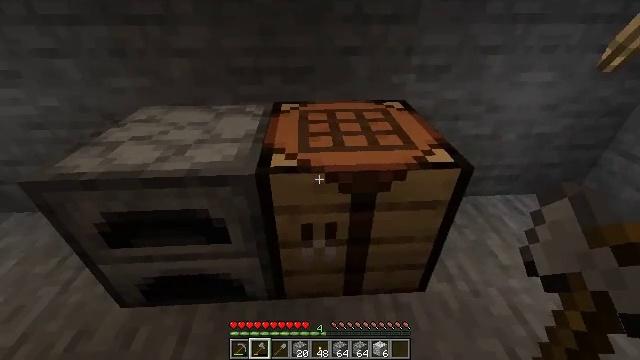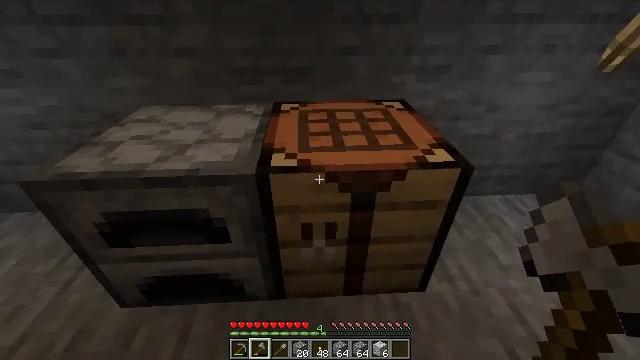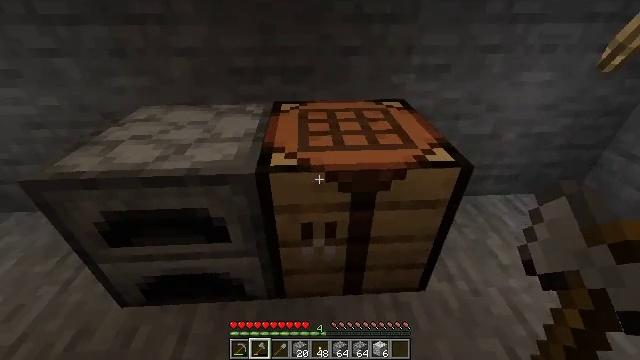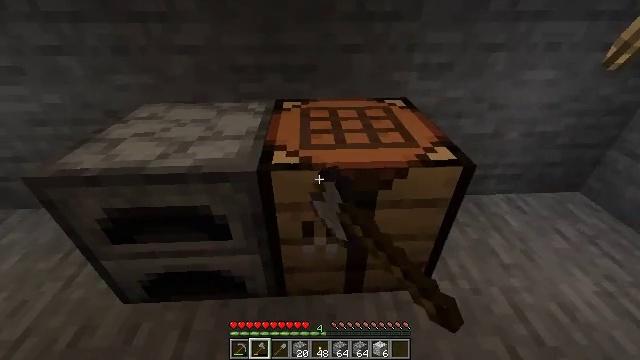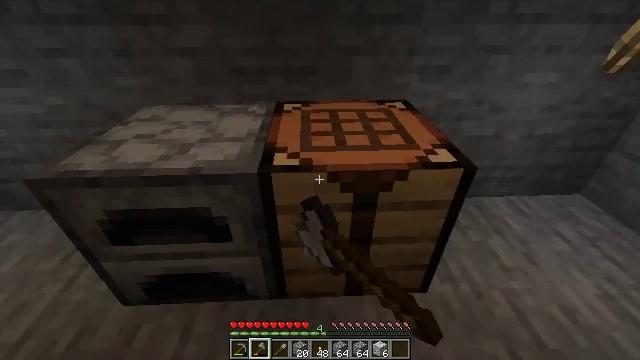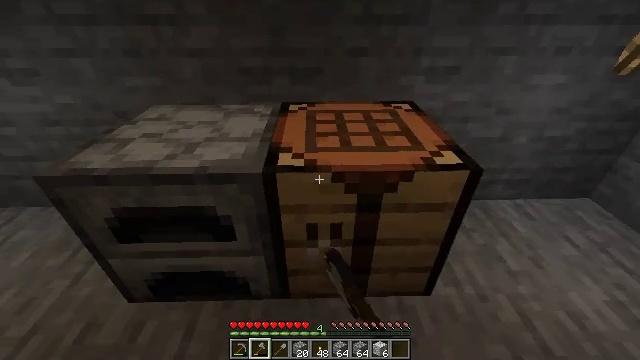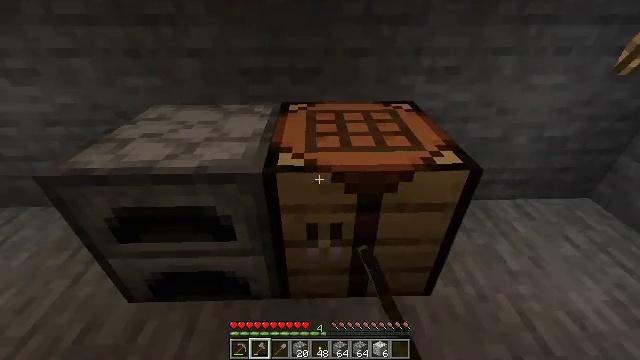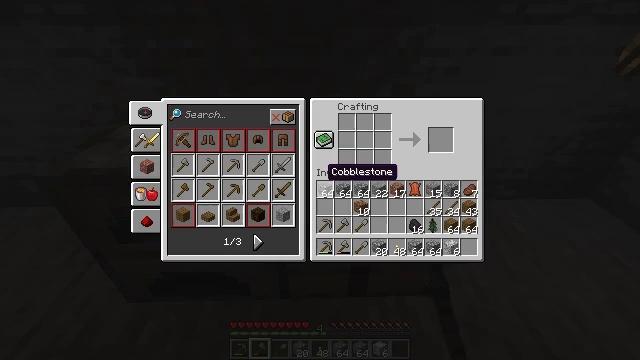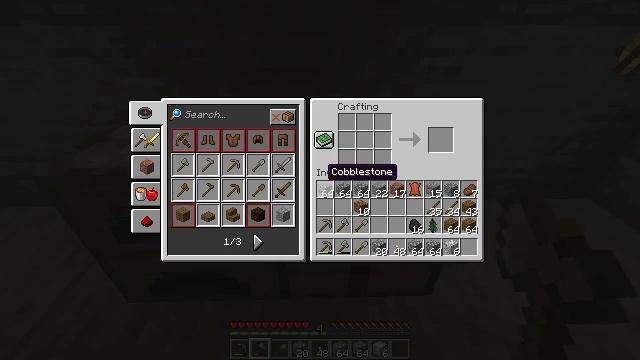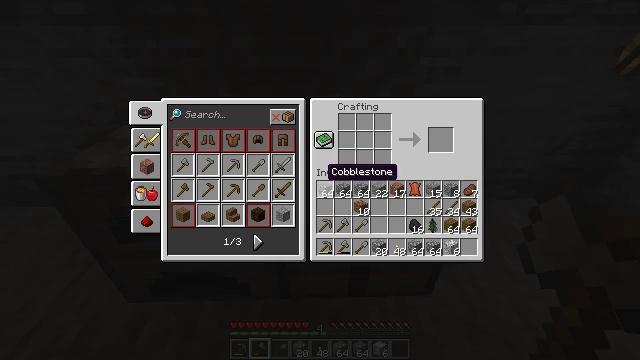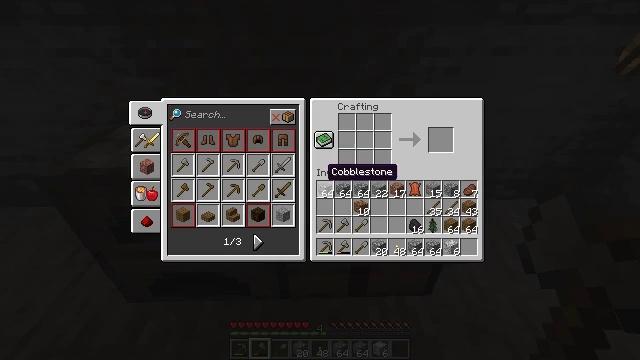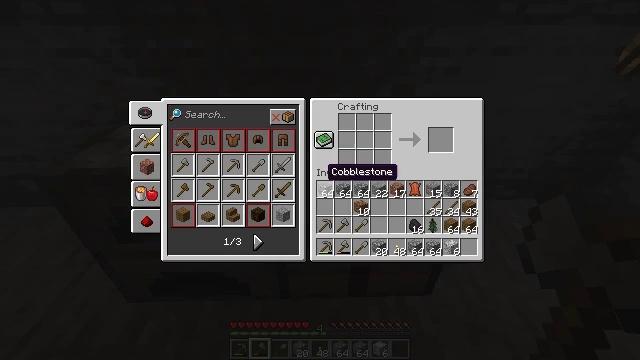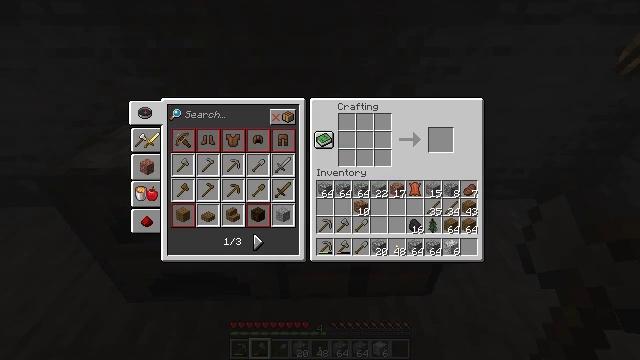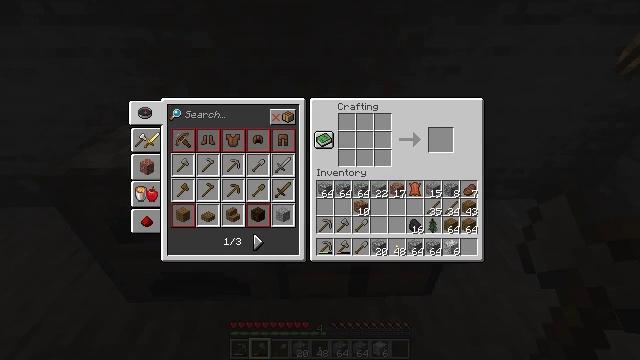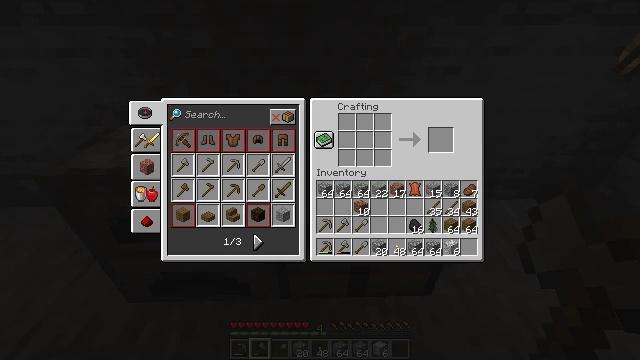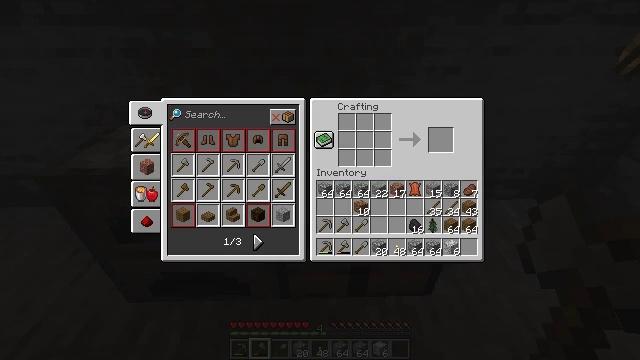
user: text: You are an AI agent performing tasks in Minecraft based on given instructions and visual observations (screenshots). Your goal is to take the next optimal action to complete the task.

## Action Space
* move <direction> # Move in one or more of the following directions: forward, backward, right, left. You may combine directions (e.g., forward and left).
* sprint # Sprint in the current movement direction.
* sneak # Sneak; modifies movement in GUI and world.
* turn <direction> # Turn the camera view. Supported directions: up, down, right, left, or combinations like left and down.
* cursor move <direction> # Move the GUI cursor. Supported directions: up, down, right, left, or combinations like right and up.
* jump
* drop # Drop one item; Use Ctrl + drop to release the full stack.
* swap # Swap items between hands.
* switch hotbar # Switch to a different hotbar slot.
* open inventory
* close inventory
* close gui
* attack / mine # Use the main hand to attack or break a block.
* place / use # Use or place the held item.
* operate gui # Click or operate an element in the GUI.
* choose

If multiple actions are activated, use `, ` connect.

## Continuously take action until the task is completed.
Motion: motion action
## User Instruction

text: Craft a spruce fence using the materials: sticks and spruce planks.
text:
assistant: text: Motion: no_op
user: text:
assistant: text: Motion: use / place
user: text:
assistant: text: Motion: use / place
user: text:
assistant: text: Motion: use / place
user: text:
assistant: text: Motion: turn left
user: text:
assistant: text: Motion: no_op
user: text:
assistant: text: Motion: open gui
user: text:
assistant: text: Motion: no_op
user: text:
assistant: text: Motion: no_op
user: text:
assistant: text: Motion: no_op
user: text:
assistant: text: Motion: no_op
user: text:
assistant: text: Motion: no_op
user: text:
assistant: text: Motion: no_op
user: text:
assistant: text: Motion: no_op
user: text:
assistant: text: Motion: no_op
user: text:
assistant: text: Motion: no_op
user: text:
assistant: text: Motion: no_op
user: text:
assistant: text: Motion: cursor move right
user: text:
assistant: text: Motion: cursor move right
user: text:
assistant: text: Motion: cursor move right and down
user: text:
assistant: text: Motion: cursor move down
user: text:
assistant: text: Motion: cursor move down
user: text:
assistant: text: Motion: cursor move left and down
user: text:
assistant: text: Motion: cursor move left
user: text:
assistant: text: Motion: cursor move left
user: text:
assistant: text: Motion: cursor move left and up
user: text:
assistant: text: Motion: cursor move left and up
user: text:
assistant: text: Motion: cursor move up
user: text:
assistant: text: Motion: cursor move left
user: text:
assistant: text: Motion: cursor move left